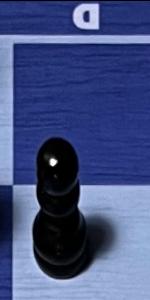
Label: Pawn_Black